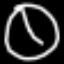
Label: clock